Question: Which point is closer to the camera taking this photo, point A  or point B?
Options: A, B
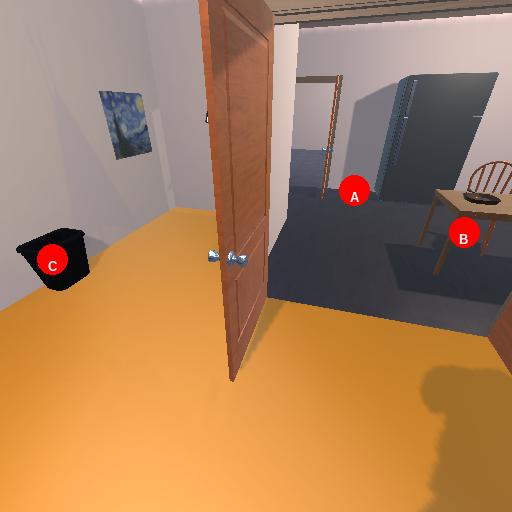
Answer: A